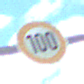
Verkehrszeichen: Geschwindigkeit100
Umgebung: Outdoor, Nature
Tageszeit: Midday
Wetter: PartlyCloudy
Licht: Natural
Jahreszeit: NotSpecified
Kontrast: HighContrast